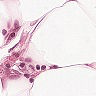
Metastatic tissue present: no